Field crop: maize
Growth stage: 2
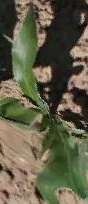
Species: maize